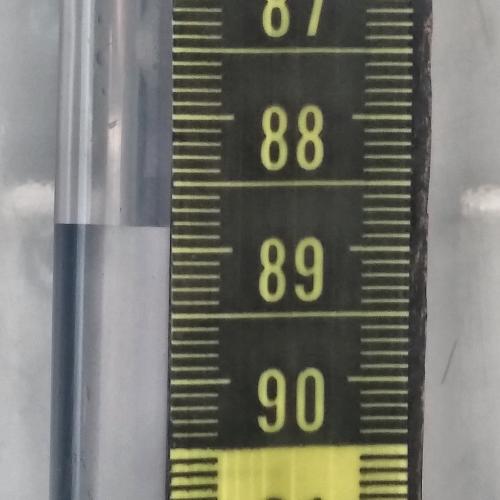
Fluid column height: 88.8 cm